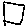
Label: square